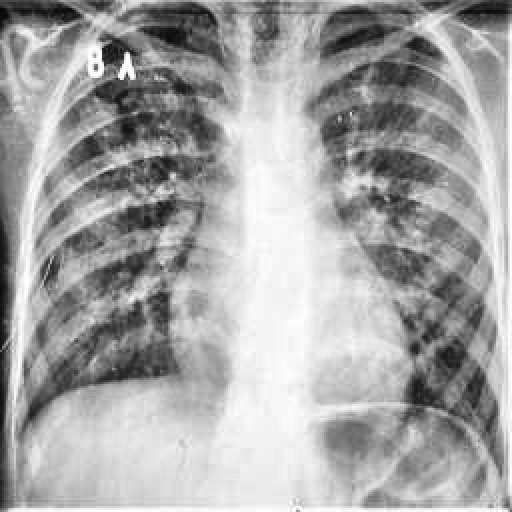
Finding: TUBERCULOSIS